Interaction volume radius: 5 \u00c5
Interaction volume height: 35 \u00c5
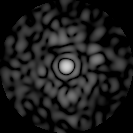
Disorder parameter: 0.8419